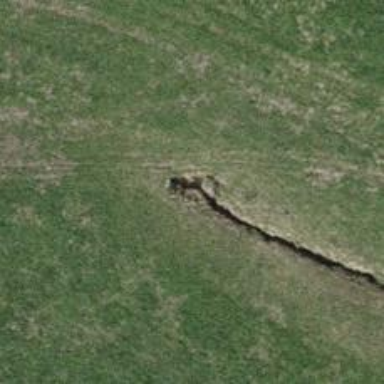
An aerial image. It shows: Culvert tunnel.